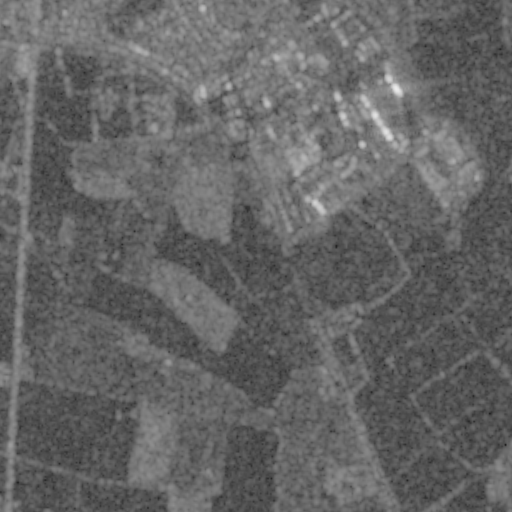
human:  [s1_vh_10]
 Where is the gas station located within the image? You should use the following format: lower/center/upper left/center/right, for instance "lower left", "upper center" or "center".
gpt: The gas station is located in the center of the image.
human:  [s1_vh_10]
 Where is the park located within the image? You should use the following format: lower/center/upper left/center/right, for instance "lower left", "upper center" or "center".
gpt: The park is located in the upper left of the image.
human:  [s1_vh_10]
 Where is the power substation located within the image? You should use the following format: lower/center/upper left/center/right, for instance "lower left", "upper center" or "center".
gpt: The power substation is located in the lower left of the image.
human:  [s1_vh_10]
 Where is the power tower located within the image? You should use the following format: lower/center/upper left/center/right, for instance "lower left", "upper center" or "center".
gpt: The power tower is located in the upper right of the image.
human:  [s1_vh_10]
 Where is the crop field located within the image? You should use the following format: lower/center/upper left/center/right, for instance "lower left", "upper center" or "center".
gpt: There is no crop field in the image.

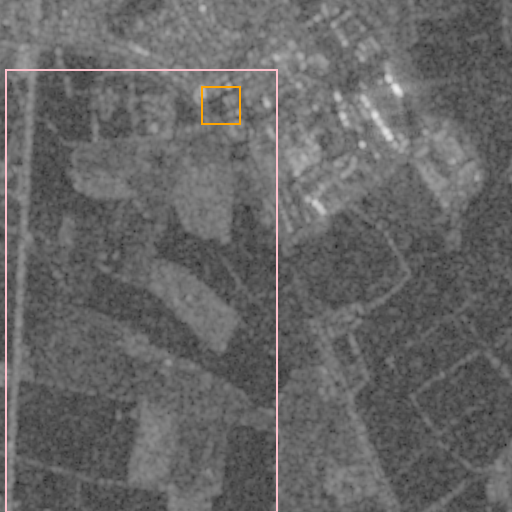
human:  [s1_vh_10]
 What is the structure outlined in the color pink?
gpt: The structure outlined in pink is a crop field.
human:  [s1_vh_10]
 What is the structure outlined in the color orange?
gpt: The structure outlined in orange is a parking lot.
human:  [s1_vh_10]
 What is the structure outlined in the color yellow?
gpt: There is no yellow outline.